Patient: sex M, age 62
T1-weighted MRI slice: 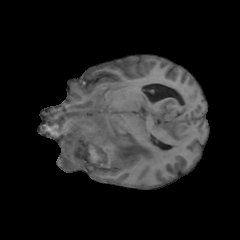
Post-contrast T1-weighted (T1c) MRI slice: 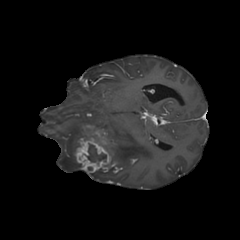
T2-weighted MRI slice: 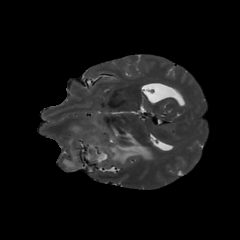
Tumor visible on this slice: yes
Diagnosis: Glioblastoma, IDH-wildtype
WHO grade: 4